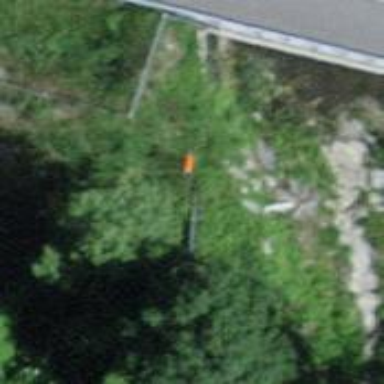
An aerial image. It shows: Pole with roofed pipeline marker.